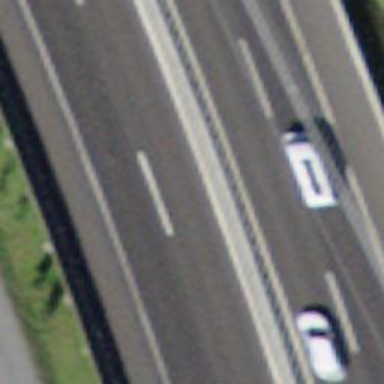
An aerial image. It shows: Motorway.